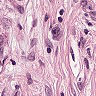
Metastatic tissue present: yes